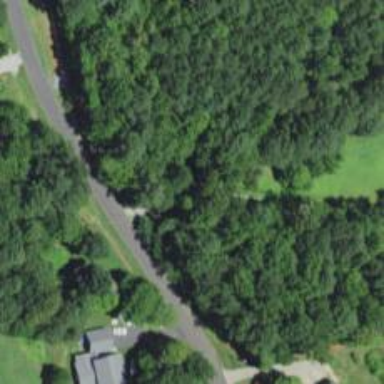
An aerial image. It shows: Driveway.